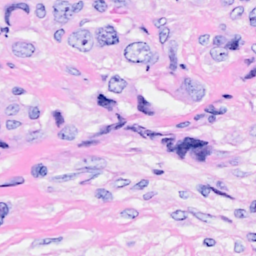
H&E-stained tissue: Breast